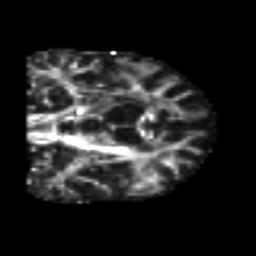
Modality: FA
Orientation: coronal
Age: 77
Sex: male
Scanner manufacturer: siemens
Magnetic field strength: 3 T
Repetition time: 4.999 s
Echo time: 0.07946 s